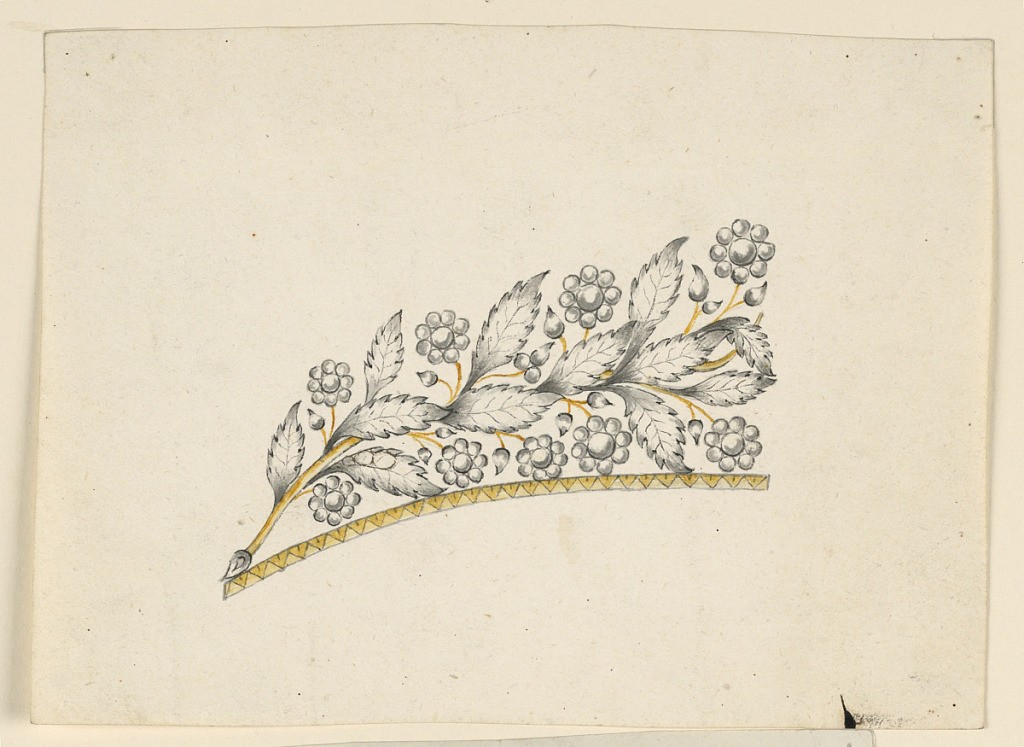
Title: Deisgn for a Diadem
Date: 1825–50
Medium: Pen and ink, brush and yellow, gray, light brown watercolor, graphite on paper
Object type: Drawing
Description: Design for a diadem showing the left half of the crown or tiara. A branch with curved leaves, and stems with buds and blossoms. On the first lower leaf at left an unnaturalistic shape with rows of diamonds is alternatively suggested.